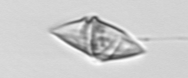
Label: Gyrodinium